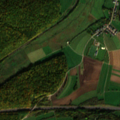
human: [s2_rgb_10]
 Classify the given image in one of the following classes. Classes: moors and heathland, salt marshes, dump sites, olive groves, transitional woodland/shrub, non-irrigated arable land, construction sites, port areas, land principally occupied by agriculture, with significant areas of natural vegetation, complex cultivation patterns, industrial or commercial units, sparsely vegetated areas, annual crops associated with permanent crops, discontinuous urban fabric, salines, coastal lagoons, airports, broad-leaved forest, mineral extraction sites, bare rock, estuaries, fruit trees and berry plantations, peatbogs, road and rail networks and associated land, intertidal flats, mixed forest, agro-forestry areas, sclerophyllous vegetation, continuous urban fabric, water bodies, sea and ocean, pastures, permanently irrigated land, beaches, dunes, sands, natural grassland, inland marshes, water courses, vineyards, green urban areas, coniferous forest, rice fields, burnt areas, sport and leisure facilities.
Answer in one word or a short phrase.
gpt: discontinuous urban fabric, land principally occupied by agriculture, with significant areas of natural vegetation, broad-leaved forest, inland marshes